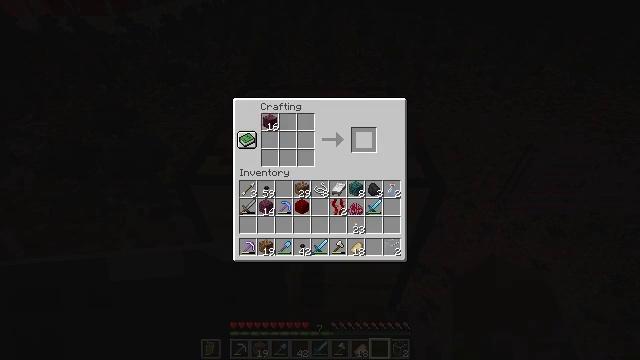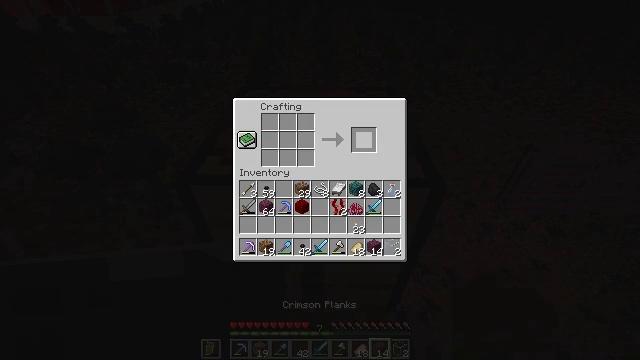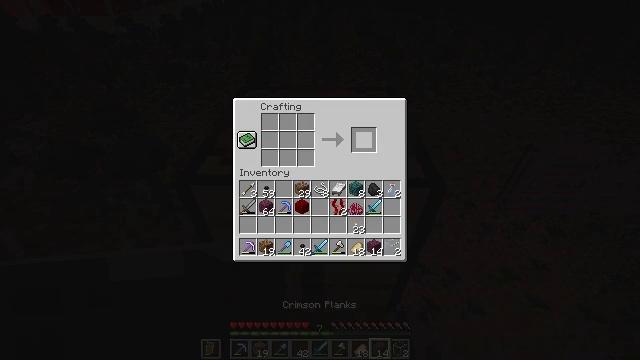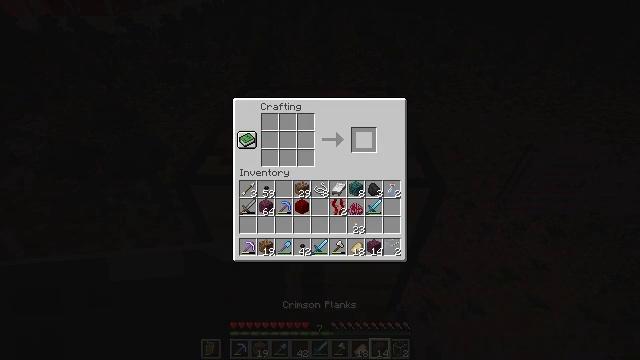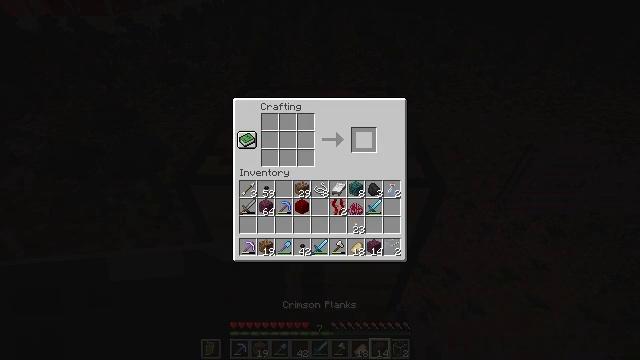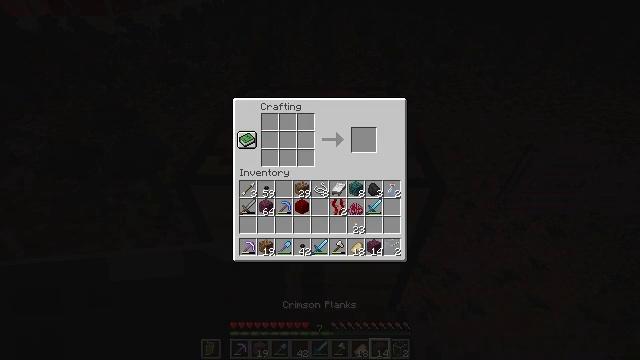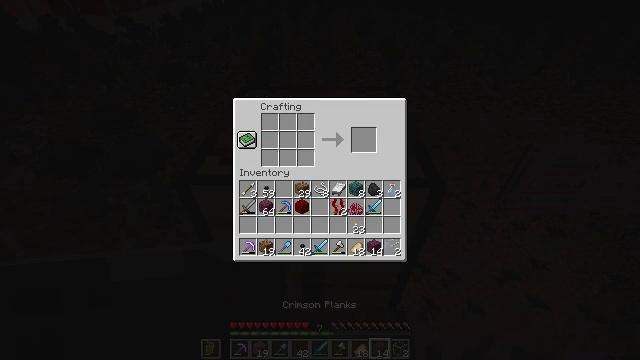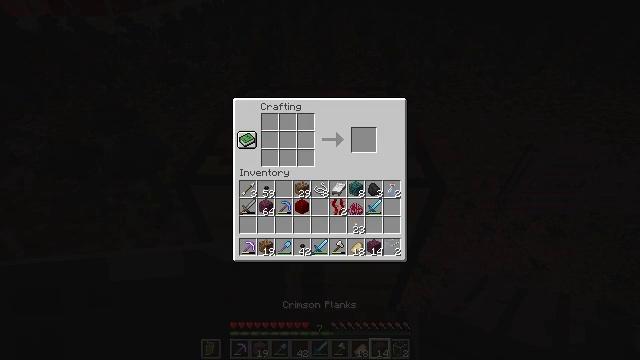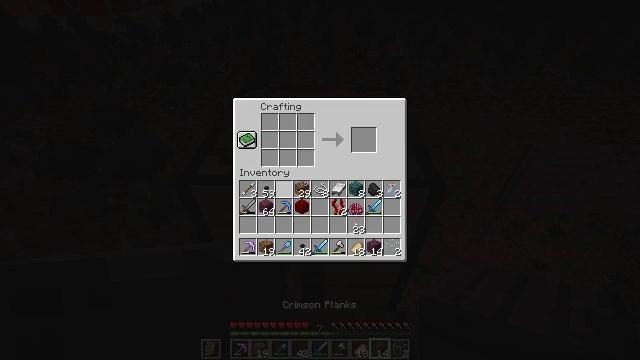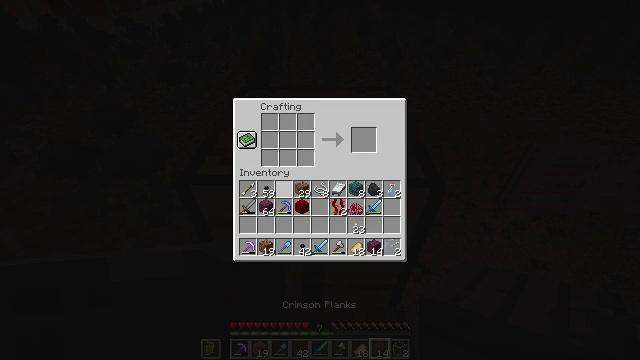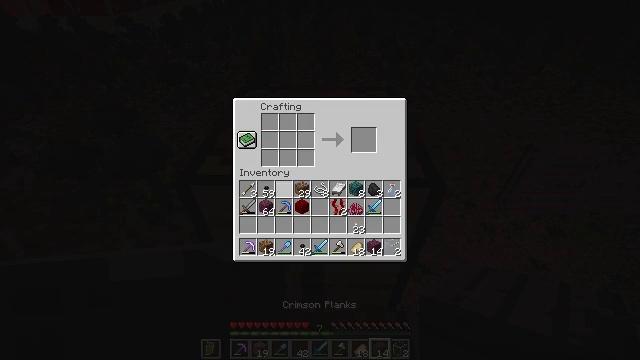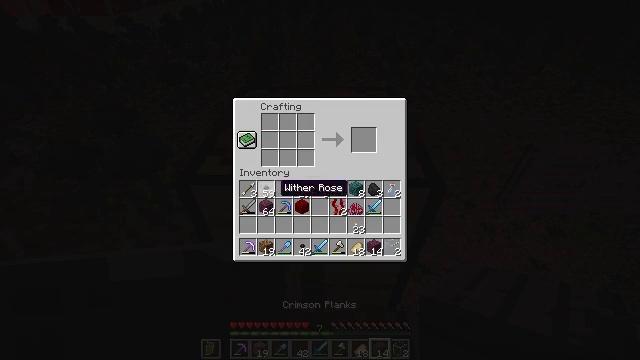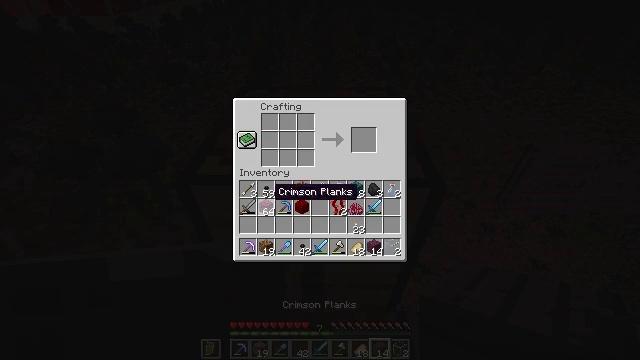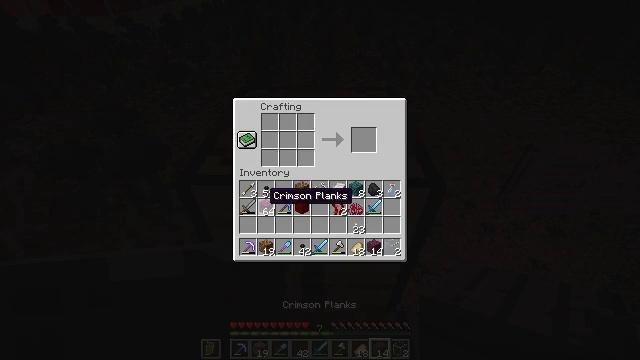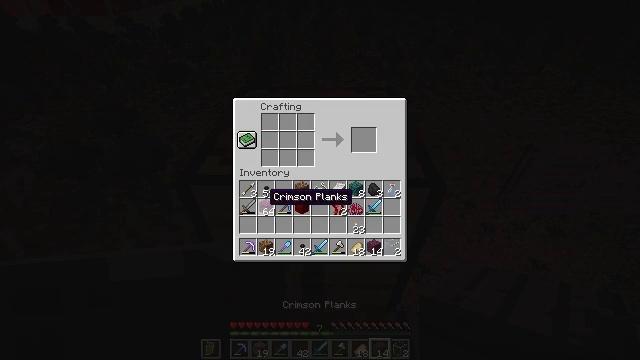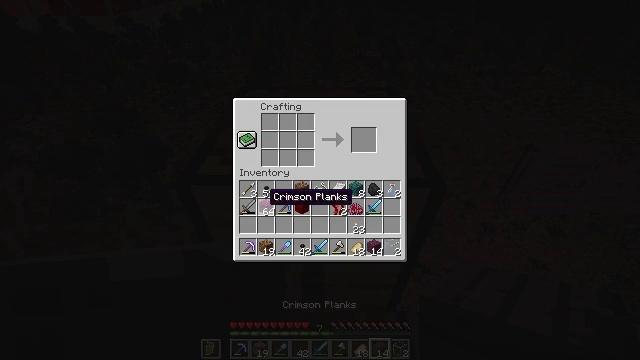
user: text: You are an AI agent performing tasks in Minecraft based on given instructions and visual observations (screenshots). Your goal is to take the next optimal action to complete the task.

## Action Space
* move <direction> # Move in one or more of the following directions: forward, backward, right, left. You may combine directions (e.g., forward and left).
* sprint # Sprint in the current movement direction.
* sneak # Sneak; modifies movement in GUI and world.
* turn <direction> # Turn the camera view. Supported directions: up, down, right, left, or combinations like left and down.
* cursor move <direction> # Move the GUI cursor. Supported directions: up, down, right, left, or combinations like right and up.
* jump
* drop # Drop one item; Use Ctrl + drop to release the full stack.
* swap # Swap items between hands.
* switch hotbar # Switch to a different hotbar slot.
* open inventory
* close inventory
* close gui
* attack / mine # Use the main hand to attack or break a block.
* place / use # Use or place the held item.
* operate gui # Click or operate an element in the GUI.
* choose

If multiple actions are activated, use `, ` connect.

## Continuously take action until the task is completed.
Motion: motion action
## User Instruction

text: Use crimson planks to craft a crimson trapdoor.
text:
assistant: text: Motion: sneak, open gui
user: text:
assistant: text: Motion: no_op
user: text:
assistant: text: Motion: no_op
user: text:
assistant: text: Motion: cursor move down
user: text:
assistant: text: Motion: cursor move left and down
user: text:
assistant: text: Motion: cursor move left
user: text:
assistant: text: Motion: cursor move left and down
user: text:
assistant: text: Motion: cursor move left and down
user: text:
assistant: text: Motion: cursor move left
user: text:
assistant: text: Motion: no_op
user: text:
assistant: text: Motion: no_op
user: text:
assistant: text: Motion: no_op
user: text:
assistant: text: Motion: no_op
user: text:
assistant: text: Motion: no_op
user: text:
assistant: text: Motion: no_op
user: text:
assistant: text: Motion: no_op
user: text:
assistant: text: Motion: no_op
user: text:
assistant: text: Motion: no_op
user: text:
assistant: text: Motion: no_op
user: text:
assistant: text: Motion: no_op
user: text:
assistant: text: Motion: no_op
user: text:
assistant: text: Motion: cursor move right
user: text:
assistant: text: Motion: cursor move right and down
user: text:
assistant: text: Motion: cursor move right and down
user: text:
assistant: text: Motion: cursor move right
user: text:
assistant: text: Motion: no_op
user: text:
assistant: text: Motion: no_op
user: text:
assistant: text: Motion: no_op
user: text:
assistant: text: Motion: no_op
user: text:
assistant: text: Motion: no_op